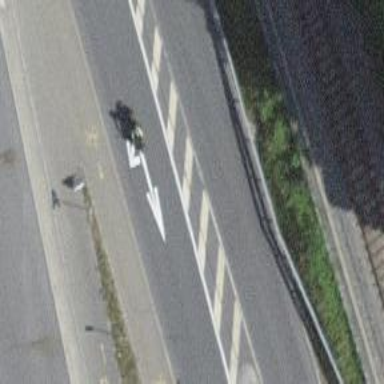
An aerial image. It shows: Primary highway with cycle track on the right side.